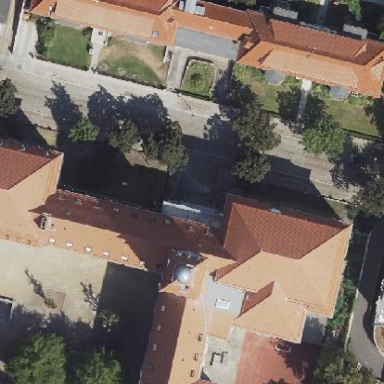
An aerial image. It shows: School building.